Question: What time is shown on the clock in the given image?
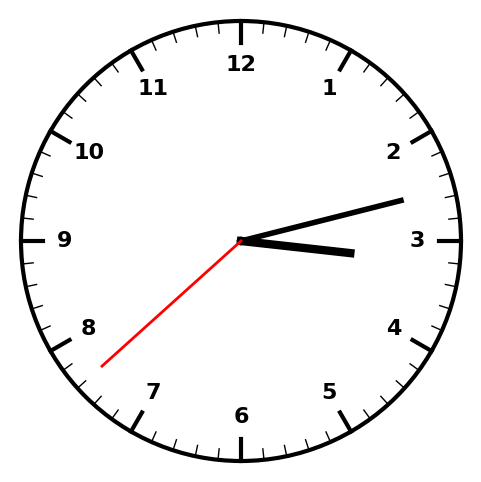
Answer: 03:12:38